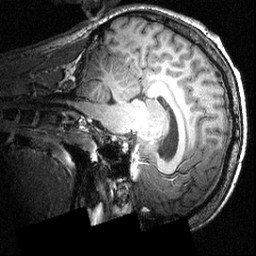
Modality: T1w
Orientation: sagittal
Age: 22
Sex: male
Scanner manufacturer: siemens
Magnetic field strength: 3.951 T
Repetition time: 1.5 s
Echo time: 0.00335 s